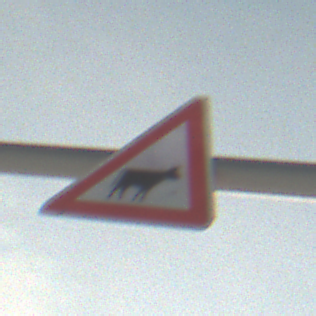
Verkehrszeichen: ViehtriebLinks
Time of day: MorningAfternoon
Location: Outdoor (Suburban)
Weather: PartlyCloudy
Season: NotSpecified
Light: Natural